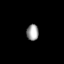
Tissue: lung
Cell type: Myeloid cells
Senescence score: 0.6926
Nuclear area (px): 189
Mean DAPI intensity: 159.302